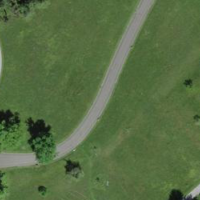
EUNIS habitat code: 53
Species observed at this site:
Daucus carota
Polyommatus icarus